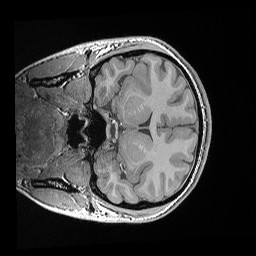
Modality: T1w
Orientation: coronal
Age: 18
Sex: female
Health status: healthy
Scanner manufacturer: siemens
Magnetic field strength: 3 T
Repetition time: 0.02 s
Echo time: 0.00492 s